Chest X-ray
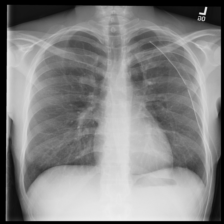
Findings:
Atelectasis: negative
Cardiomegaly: negative
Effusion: negative
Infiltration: negative
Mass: negative
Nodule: positive
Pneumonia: negative
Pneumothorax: negative
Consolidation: negative
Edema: negative
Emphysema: negative
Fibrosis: negative
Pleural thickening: negative
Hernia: negative